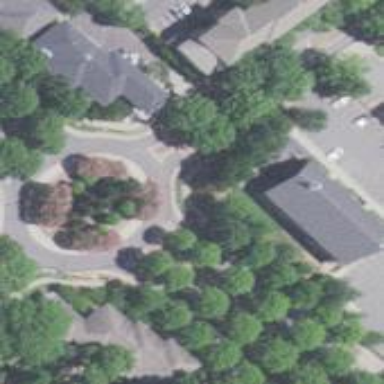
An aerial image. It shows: Roundabout on residential road.